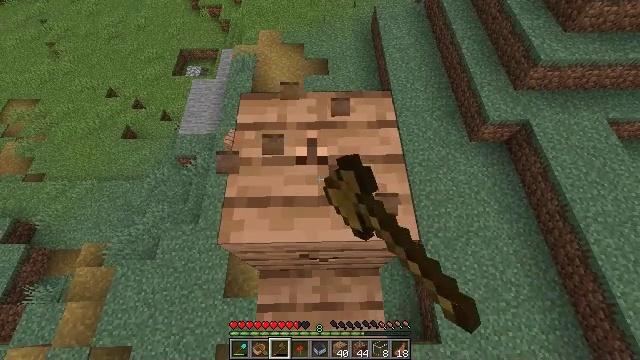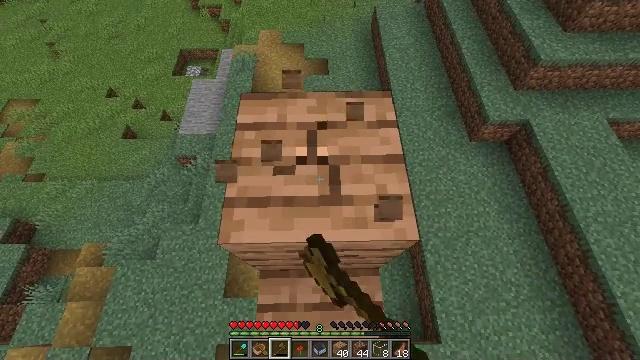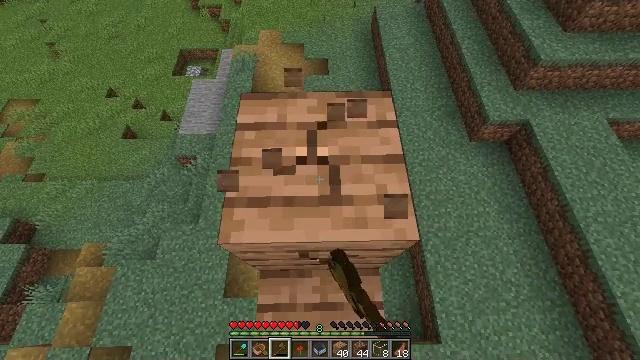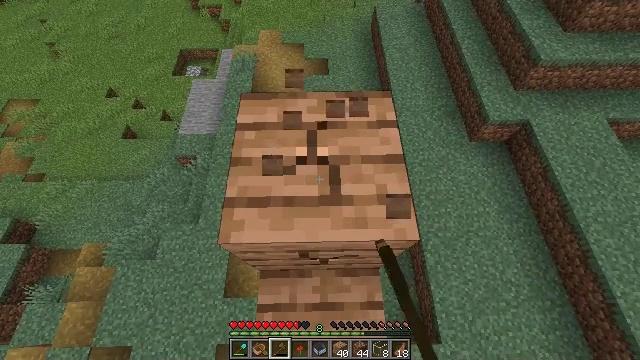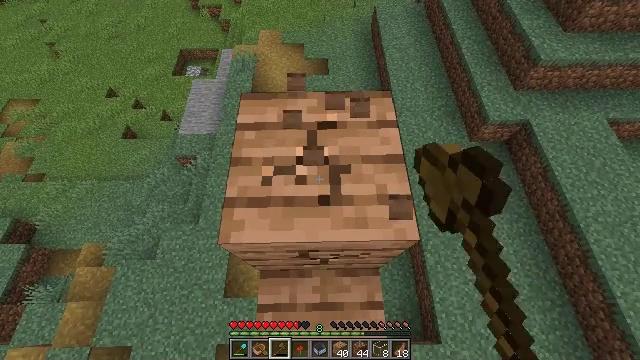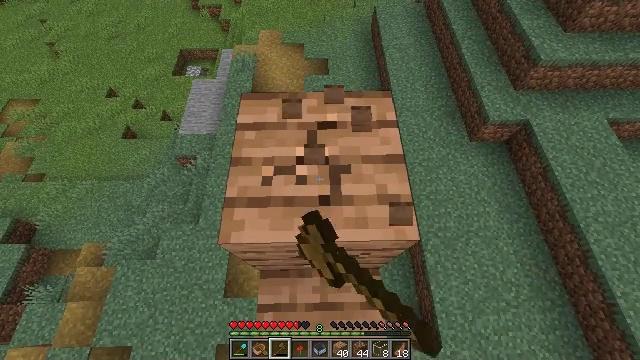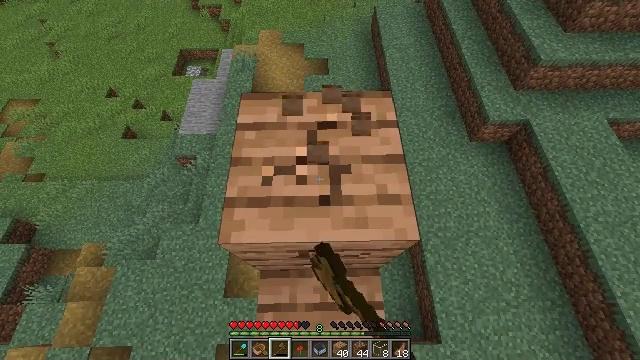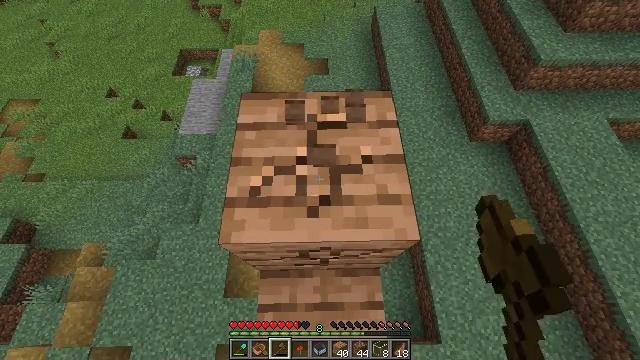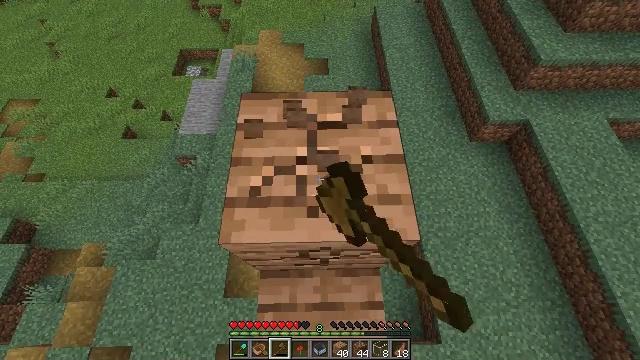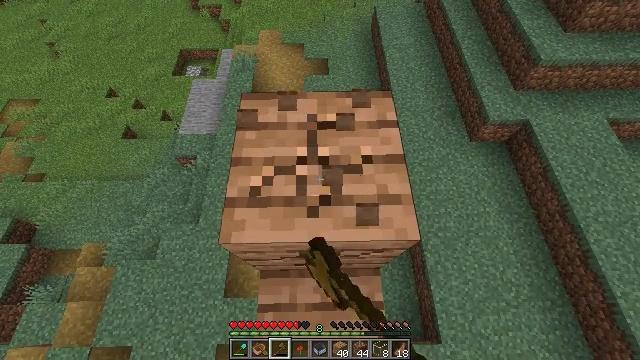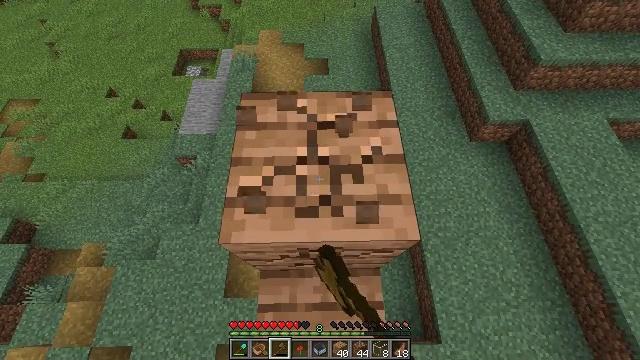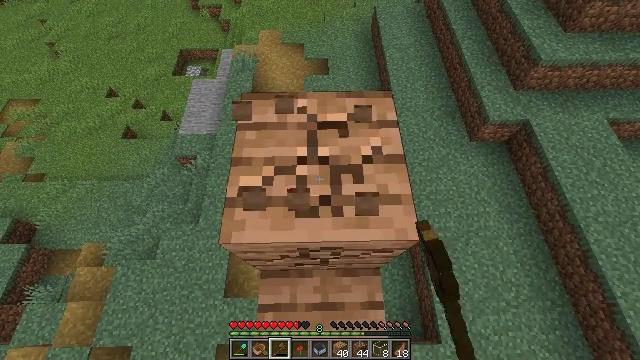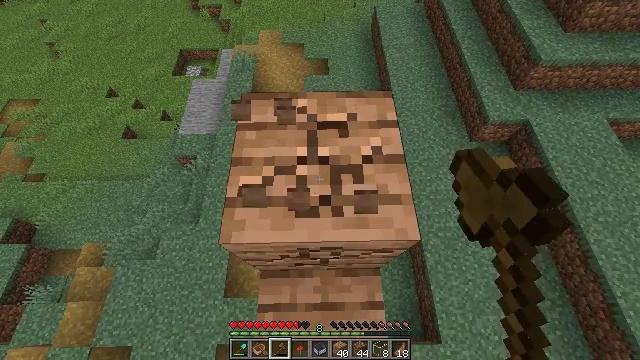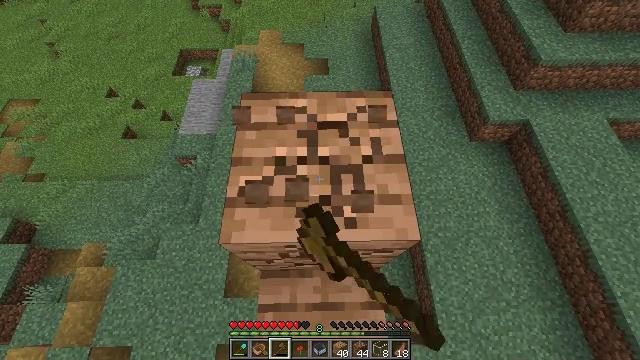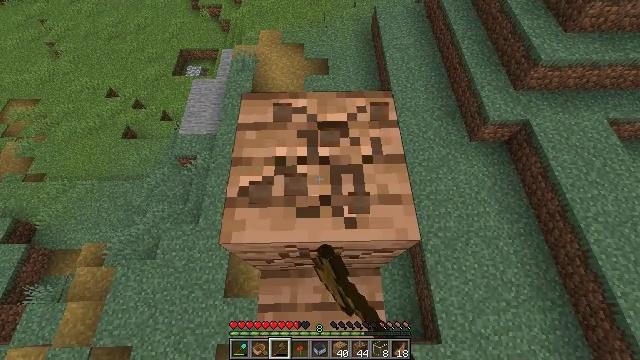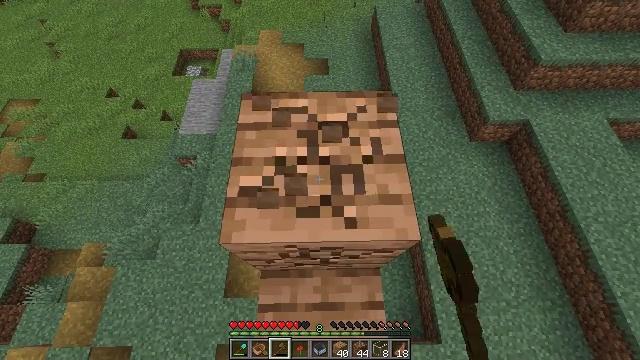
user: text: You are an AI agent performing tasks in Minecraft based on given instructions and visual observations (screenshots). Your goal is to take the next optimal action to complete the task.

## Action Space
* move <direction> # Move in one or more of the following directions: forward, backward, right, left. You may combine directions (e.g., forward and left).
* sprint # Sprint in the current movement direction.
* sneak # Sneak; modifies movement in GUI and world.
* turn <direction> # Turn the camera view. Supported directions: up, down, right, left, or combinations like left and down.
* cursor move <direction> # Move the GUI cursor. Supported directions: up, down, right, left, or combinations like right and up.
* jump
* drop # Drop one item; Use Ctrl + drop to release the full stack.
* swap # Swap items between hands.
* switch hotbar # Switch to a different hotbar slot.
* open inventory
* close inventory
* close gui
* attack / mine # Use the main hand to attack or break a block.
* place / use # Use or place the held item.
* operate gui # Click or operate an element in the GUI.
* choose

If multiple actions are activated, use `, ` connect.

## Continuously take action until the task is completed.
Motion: motion action
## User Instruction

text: Harvest jungle planks from a wall or floor.
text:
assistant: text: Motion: move back, sneak, attack / mine
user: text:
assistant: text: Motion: move back, sneak, attack / mine
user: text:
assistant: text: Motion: move back, sneak, attack / mine
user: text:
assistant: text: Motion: move back, sneak, attack / mine
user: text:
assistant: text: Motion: move back, sneak, attack / mine
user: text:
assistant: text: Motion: move back, sneak, attack / mine
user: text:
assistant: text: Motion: move back, sneak, attack / mine
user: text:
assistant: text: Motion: move back, sneak, attack / mine
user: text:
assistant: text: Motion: move back, sneak, attack / mine
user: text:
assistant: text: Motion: move back, sneak, attack / mine
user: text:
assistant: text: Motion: move back, sneak, attack / mine
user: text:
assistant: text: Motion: move back, sneak, attack / mine
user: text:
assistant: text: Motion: move back, sneak, attack / mine
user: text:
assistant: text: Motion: move back, sneak, attack / mine
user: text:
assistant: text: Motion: move back, sneak, attack / mine
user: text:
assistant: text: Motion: move back, sneak, attack / mine
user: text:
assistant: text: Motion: move back, sneak, attack / mine
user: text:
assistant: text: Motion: move back, sneak, attack / mine
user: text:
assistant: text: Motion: move back, sneak, attack / mine
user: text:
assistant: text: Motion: move back, sneak, attack / mine
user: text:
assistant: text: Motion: move back, sneak, attack / mine
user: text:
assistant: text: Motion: move back, sneak, attack / mine
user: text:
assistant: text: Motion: move back, sneak, attack / mine
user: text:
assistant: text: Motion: move back, sneak, attack / mine
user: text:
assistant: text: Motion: move back, sneak, attack / mine
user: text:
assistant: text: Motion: move back, sneak, attack / mine
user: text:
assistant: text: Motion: move back, sneak, attack / mine
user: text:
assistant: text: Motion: move back, sneak, attack / mine
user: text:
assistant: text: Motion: move back, sneak, attack / mine
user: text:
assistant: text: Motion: move back, sneak, attack / mine